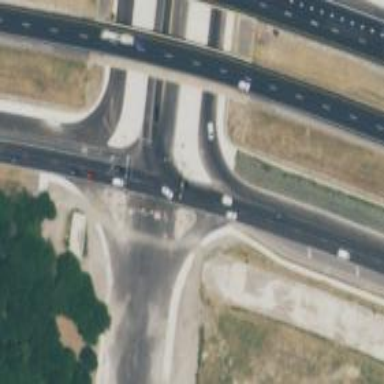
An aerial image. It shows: Secondary link road with asphalt surface.